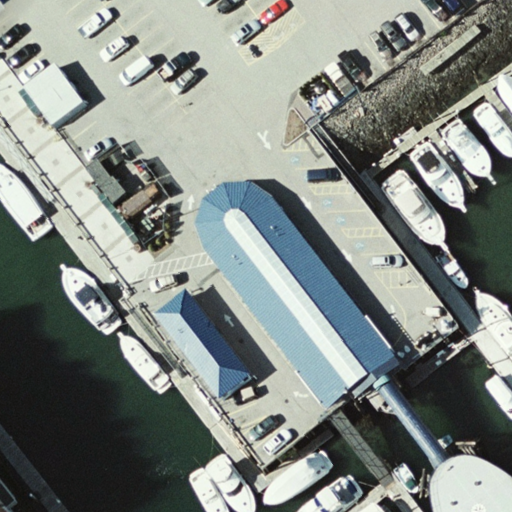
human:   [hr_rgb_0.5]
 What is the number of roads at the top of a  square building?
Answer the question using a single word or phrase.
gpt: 0

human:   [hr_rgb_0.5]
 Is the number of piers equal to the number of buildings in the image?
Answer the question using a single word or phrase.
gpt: no

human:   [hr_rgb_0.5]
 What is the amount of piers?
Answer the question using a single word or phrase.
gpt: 2

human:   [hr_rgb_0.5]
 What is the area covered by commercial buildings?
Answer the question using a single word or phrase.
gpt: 0m2

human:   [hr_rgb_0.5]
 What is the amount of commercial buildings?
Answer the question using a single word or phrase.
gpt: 0

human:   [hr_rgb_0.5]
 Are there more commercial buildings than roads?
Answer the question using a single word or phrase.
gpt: no

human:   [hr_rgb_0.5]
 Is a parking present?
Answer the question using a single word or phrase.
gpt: yes

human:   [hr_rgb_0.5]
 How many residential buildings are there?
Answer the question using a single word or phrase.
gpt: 3

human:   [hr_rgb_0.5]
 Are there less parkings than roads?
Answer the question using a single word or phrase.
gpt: yes

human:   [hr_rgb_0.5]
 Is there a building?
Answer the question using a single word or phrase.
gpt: yes

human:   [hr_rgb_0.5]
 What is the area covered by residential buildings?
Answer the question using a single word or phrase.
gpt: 1330m2

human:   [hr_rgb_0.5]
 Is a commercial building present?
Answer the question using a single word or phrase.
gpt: no

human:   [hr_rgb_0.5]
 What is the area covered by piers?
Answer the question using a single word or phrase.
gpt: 2577m2

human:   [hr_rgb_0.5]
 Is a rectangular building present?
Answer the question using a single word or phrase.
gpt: yes

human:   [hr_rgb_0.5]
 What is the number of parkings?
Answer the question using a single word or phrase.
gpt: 1

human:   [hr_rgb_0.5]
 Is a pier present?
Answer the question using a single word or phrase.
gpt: yes

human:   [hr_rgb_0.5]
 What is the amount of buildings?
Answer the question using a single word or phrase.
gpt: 4

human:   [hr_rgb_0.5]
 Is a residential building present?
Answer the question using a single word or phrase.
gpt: yes

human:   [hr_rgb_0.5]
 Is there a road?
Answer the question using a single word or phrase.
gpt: yes

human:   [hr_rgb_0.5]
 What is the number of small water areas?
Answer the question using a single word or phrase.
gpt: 0

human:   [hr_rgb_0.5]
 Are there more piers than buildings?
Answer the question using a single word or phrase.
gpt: no

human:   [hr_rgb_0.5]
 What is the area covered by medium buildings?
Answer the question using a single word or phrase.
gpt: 182m2

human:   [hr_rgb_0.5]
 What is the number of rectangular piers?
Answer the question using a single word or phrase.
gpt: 2

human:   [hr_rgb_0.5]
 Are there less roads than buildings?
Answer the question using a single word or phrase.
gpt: no

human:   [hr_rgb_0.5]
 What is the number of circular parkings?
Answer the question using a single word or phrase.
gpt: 0

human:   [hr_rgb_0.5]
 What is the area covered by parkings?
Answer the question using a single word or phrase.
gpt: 3333m2

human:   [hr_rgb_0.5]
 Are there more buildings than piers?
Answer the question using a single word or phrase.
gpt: yes

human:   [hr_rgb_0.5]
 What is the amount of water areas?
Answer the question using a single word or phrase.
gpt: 0

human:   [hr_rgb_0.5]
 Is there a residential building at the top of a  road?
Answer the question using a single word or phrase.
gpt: no

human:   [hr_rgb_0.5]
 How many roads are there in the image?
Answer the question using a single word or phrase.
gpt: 6

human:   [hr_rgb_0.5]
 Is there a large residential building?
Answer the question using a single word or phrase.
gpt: yes

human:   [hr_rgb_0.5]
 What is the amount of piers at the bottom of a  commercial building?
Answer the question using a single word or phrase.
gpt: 0

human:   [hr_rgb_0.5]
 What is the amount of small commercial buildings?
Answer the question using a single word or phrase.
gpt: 0

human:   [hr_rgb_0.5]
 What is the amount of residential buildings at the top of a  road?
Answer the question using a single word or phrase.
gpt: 0

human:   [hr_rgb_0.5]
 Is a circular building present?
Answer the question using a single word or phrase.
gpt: no

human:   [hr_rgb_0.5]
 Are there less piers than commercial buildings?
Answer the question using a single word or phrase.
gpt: no

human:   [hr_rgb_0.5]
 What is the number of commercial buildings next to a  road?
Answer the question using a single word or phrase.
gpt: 0

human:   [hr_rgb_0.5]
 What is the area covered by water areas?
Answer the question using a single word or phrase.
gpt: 0m2

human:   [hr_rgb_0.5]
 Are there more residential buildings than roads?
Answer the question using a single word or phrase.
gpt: no

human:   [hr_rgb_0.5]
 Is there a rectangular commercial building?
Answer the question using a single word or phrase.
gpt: no

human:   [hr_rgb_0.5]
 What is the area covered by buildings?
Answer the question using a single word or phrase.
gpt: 1370m2

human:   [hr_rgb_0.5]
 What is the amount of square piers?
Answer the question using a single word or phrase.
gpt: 0

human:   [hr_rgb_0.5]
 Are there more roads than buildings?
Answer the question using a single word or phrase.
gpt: yes

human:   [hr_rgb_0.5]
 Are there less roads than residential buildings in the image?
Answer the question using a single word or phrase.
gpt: no

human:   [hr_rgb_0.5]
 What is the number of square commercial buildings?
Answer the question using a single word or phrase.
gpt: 0

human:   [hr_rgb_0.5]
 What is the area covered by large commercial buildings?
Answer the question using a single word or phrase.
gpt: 0m2

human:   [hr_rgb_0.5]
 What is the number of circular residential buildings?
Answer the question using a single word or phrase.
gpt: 0

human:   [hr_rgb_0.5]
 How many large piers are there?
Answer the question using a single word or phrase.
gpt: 2

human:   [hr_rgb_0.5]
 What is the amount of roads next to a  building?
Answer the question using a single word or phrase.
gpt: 6

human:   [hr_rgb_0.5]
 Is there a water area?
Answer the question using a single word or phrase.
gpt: no

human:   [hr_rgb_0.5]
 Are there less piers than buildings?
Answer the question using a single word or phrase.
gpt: yes

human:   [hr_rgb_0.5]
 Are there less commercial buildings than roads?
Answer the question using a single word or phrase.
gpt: yes

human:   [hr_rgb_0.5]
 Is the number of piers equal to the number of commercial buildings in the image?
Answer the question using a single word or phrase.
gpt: no

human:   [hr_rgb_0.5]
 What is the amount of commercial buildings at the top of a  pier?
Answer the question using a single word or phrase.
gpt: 0

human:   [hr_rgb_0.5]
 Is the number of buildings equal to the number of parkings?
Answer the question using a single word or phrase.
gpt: no

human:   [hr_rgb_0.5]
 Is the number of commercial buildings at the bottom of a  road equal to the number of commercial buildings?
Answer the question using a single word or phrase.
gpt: yes

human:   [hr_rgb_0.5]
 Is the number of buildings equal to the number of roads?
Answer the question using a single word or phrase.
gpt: no

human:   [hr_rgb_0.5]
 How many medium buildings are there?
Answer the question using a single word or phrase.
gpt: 1

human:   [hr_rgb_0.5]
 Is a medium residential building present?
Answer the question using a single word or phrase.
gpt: yes

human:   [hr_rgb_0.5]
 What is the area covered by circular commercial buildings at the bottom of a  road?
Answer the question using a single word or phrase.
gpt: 0m2

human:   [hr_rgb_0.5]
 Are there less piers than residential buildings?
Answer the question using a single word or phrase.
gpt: yes

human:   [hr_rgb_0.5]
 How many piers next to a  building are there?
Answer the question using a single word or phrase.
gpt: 2

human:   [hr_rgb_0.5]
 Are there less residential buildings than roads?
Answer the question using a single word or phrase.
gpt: yes

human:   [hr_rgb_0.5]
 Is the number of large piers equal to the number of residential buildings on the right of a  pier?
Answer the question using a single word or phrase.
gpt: no